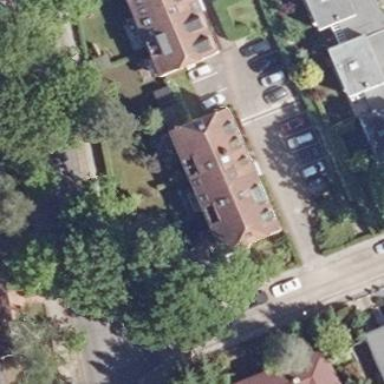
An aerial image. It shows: View of apartment building.